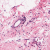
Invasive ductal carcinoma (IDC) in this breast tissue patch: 0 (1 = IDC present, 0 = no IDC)